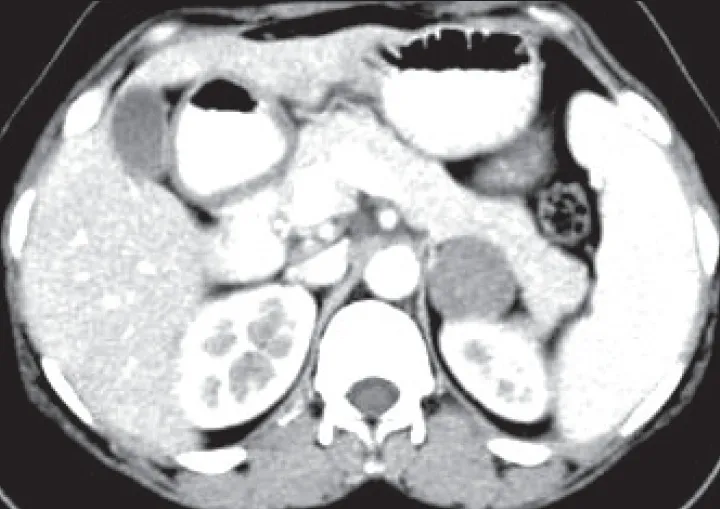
CECT abdomen depicting a well circumscribed, encapsulated non enhancing left adrenal mass lesion.
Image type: radiology (ct)